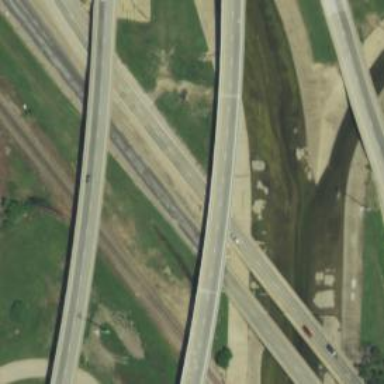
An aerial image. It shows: Primary highway expressway with bridge.